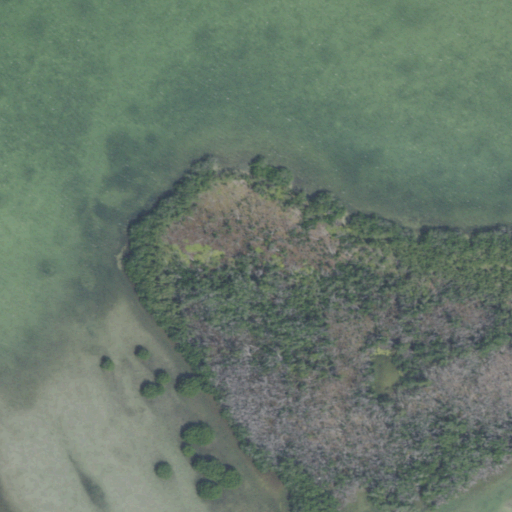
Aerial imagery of island in Florida named Buchanan Keys containing open water, herbaceous wetlands, and woody wetlands